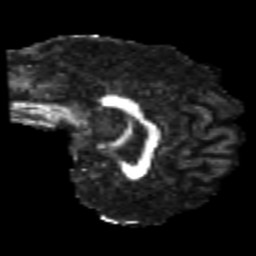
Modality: FA
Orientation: sagittal
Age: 26
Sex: male
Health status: healthy
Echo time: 0.074 s